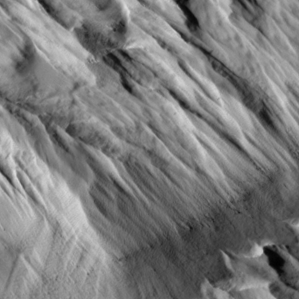
Label: non_frost